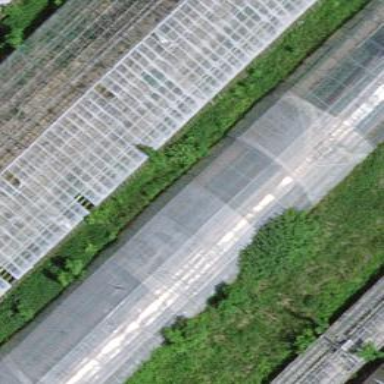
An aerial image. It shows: Greenhouse.